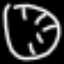
Label: clock